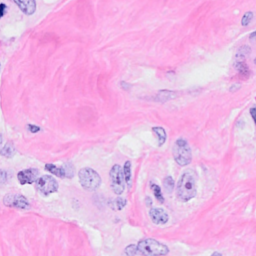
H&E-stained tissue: Breast